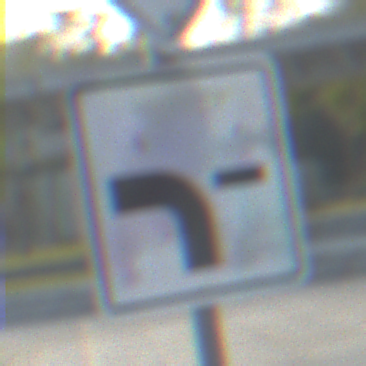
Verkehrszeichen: VerlaufVorfahrtsstrasse6
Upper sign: Vorfahrtsstrasse
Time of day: SunriseSunset
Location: Outdoor (Urban)
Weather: Clear
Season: NotSpecified
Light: Natural